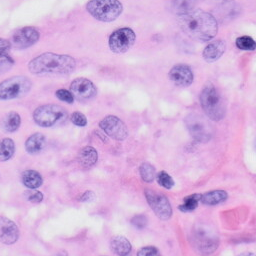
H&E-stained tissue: Skin